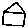
Label: house